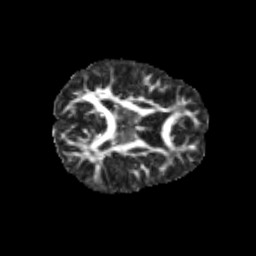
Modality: FA
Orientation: axial
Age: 9
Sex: male
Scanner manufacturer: siemens
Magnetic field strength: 3 T
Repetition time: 3.8 s
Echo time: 0.07 s